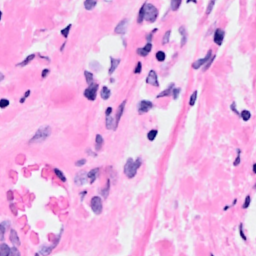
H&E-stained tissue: Breast